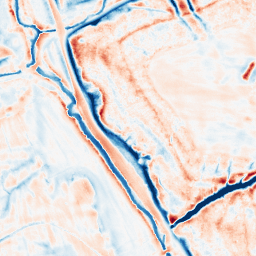
Category: edge_preserving
Decomposition family: bilateral
Decomposition parameters: d: 21
sigma_color: 50
sigma_space: 75
Upsampling method: sinc_blackman
Upsampling parameters: scale: 2
kernel_size: 8
Upsampling scale: 2